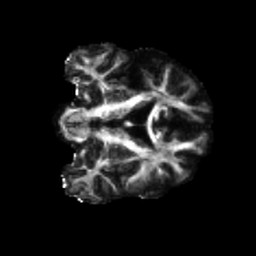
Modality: FA
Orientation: coronal
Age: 58
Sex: male
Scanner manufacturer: siemens
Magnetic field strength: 3 T
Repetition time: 5.47 s
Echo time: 0.0854 s